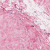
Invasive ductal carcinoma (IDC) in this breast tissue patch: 0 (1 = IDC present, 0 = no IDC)